Interaction volume radius: 5 \u00c5
Interaction volume height: 15 \u00c5
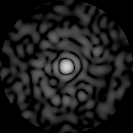
Disorder parameter: 0.831